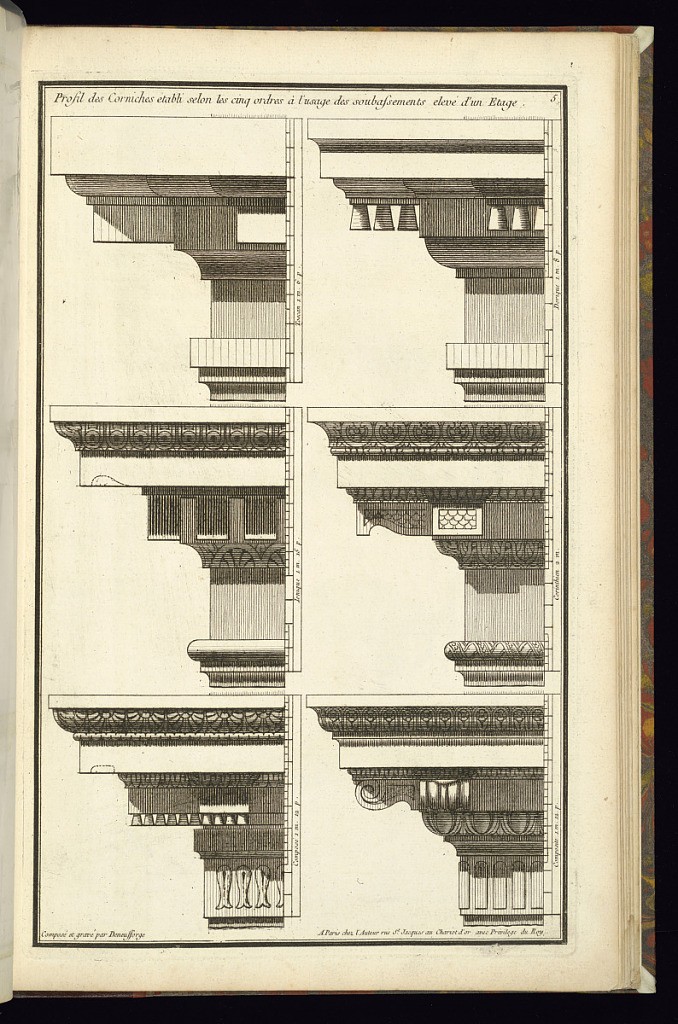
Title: Profil des Corniches etabli selon les cinq ordres à l'usage des soubassements elevé d'un Etage
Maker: Jean-François de Neufforge, Flemish, 1714–1791
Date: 1768
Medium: Engraving on paper
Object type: Print
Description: Designs for six cornices. The plate is signed and numbered.